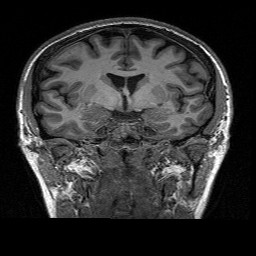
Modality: T1w
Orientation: sagittal
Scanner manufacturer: siemens
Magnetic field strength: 3 T